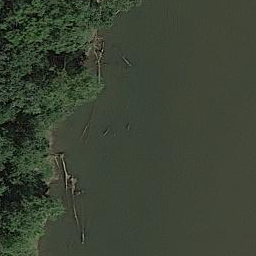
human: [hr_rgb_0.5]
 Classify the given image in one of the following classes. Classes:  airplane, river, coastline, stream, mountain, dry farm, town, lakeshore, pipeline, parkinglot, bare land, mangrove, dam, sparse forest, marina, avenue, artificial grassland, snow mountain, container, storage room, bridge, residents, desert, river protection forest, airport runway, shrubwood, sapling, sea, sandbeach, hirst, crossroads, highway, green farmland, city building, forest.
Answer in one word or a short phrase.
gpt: river protection forest